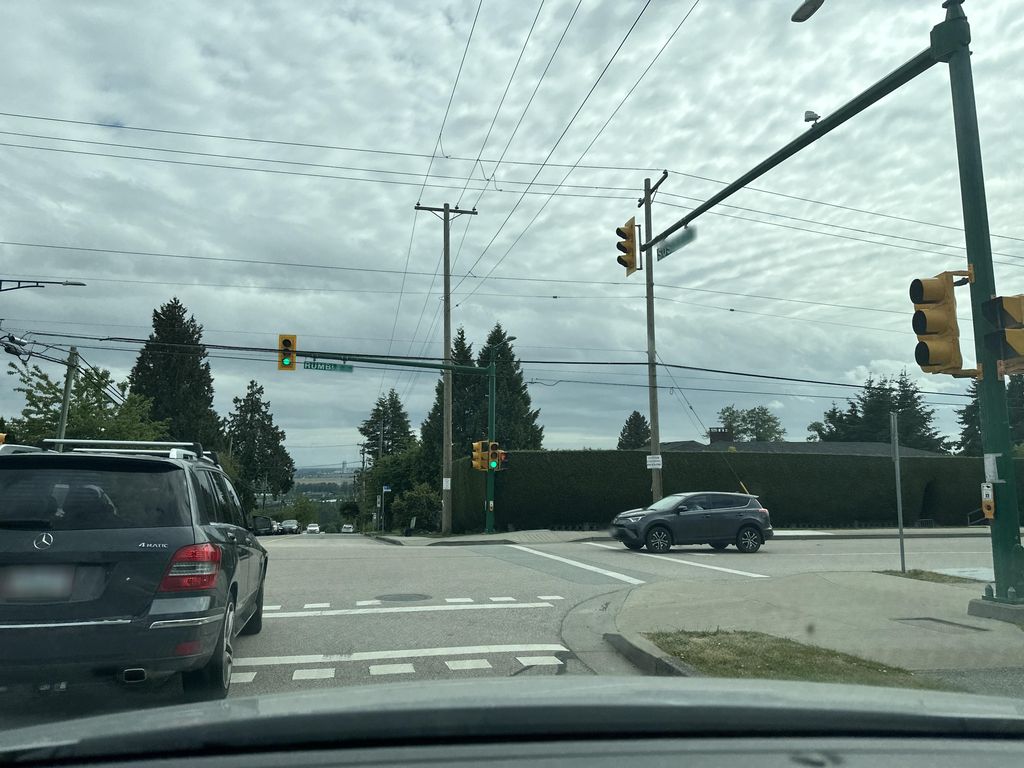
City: vancouver